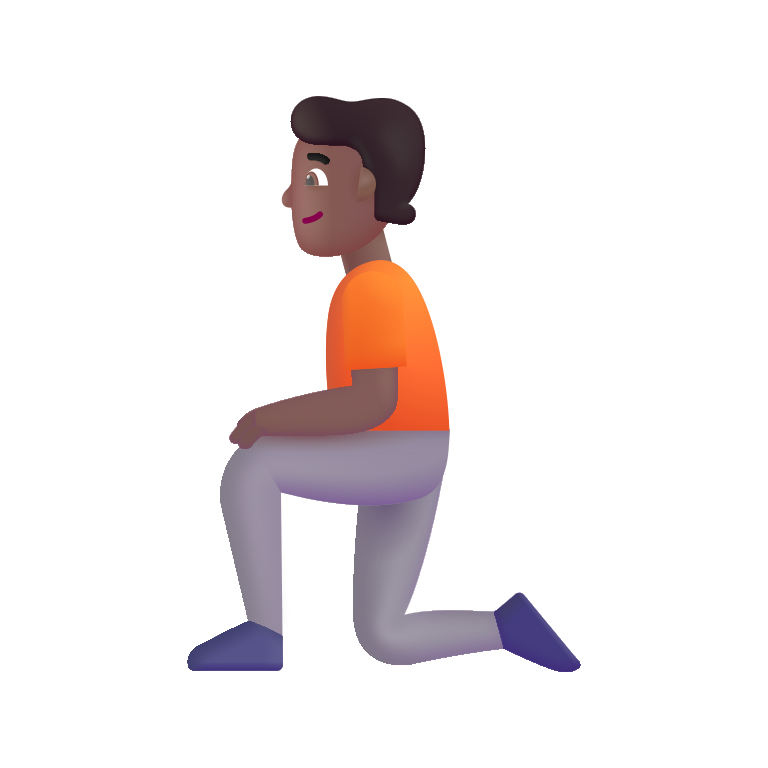
person kneeling color  dark